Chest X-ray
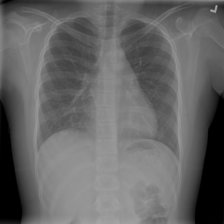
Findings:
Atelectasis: negative
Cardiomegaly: negative
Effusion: negative
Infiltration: negative
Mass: negative
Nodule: negative
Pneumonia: negative
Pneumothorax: negative
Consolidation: negative
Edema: negative
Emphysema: negative
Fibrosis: negative
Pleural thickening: negative
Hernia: negative